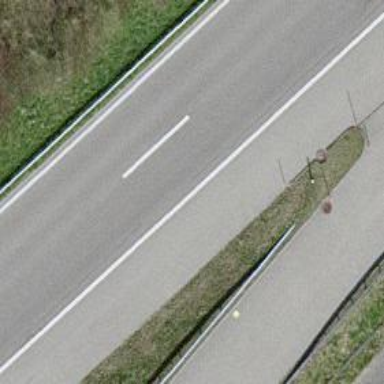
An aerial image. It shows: Asphalt motorway.